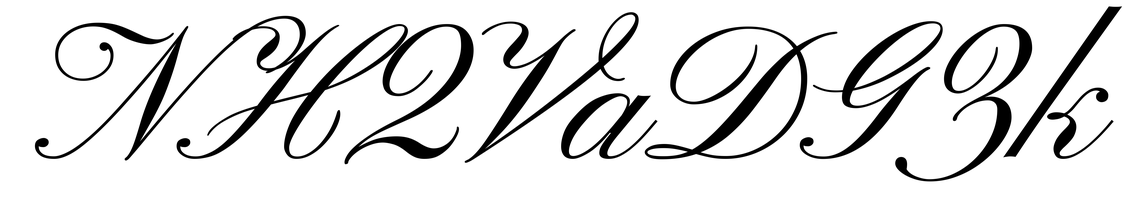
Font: PinyonScript-Regular